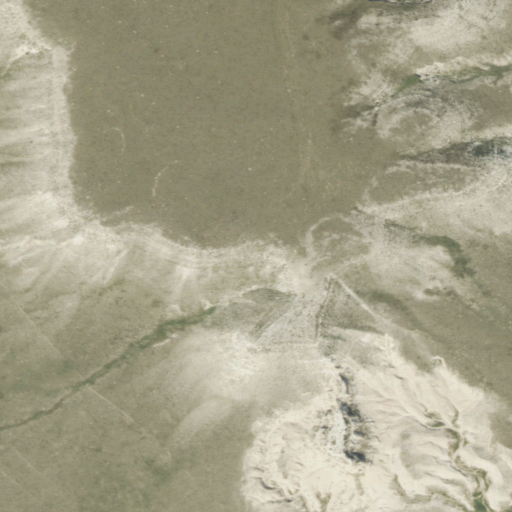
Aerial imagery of mountain in Colorado named Flat Top Butte containing grassland and barren land